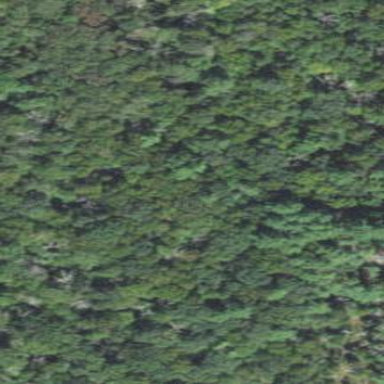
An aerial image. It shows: Woodland with needle-leaved trees.